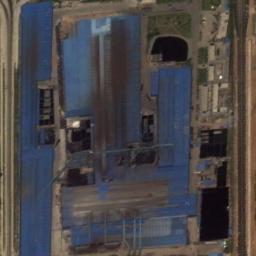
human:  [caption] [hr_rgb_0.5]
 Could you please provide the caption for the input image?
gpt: In an industrial area, There are neatly planned factories and roads, Pipelines and green belts .

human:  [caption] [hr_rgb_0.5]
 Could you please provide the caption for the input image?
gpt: There are lots of houses in the industrial area .

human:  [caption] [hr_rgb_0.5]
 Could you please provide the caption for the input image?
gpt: The industrial area with some blue workshops of different sizes is surrounded by roads .

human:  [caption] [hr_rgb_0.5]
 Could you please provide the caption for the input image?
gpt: The industrial area is empty .

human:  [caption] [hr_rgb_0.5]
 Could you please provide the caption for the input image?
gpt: There are some blue buildings and lakes on the industrial area .